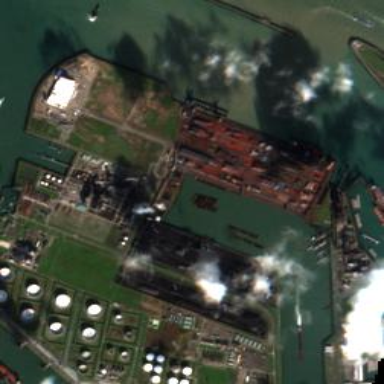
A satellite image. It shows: Industrial area.